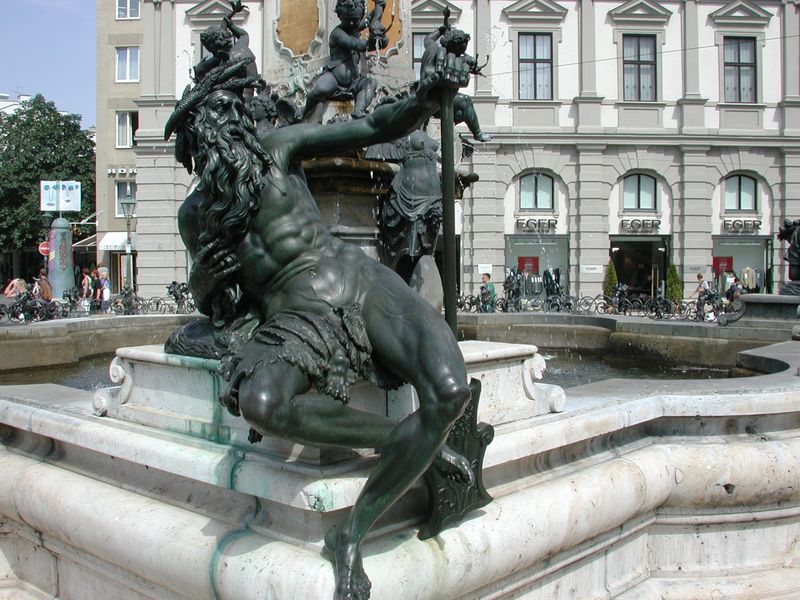
Titel: Augustusbrunnen
Künstler: Hubert Gerhard
Standort: Augsburg, Maximilianstraße (EU - D - B)
Schlagwörter: blau, himmel, nackt, wasser, menschen, fenster, marmor, straße, haus, bart, figur, brunnen, fell, platz, metall, bronze, foto, fahrrad, fontäne, fahrräder, bachus, neptun, poseidon